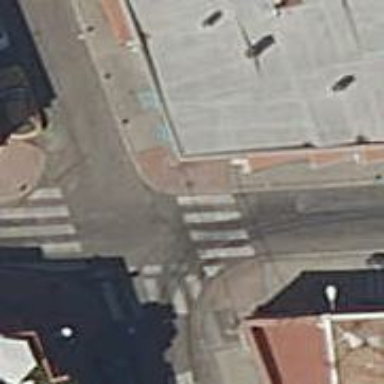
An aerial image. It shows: Marked road crossing.